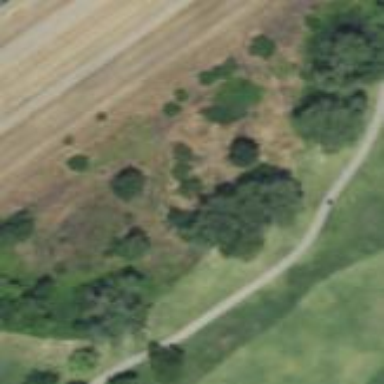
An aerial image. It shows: Golf rough area.